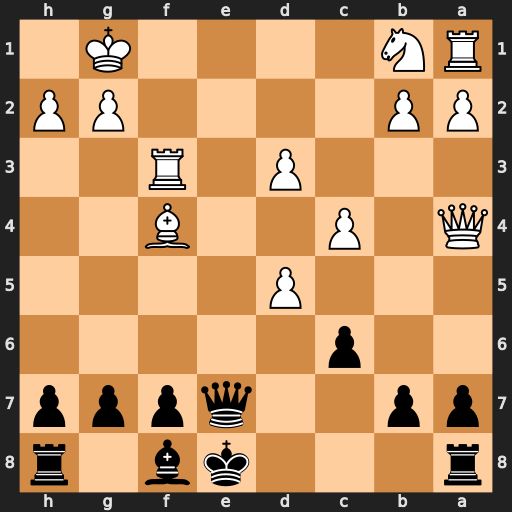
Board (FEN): r3kb1r/pp2qppp/2p5/3P4/Q1P2B2/3P1R2/PP4PP/RN4K1
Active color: b
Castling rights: kq
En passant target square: -
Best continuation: Qe1+ Rf1 Bc5+ d4 Bxd4+ Be3 Bxe3+ Kh1 Qxf1#